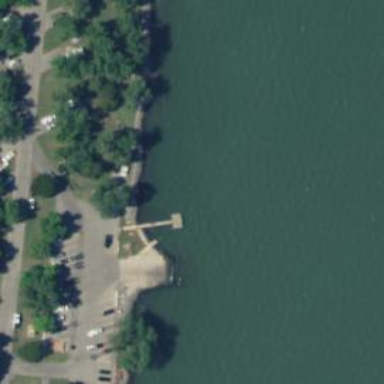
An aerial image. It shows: Man-made pier.